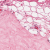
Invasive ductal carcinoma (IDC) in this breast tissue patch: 0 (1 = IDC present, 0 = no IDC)